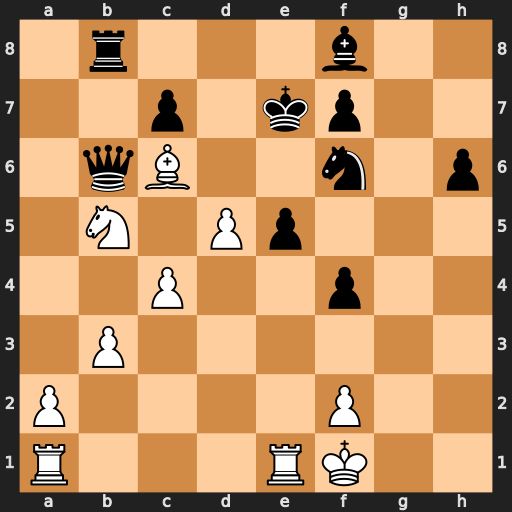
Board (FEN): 1r3b2/2p1kp2/1qB2n1p/1N1Pp3/2P2p2/1P6/P4P2/R3RK2
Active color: w
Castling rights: -
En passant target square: -
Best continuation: Rxe5+ Kd8 Rae1 Qxc6 dxc6